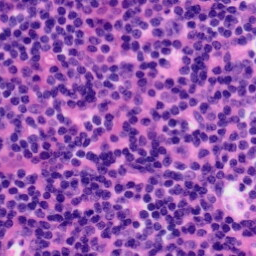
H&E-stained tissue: Tonsil